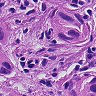
Metastatic tissue present: yes